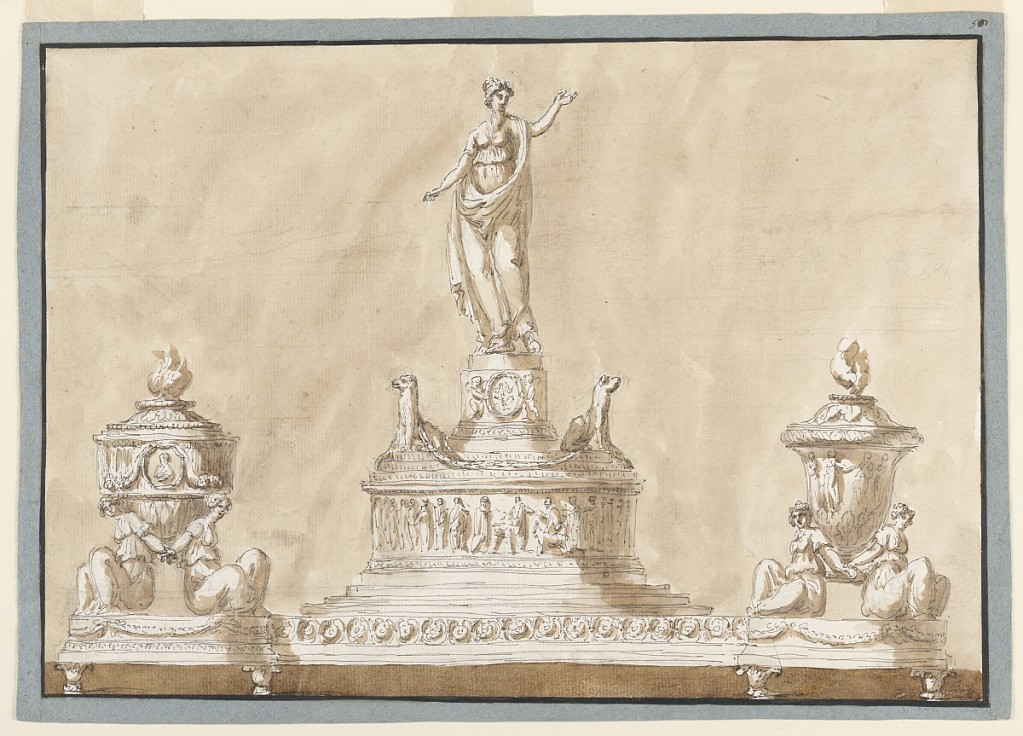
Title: Inkstand
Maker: Giuseppe Barberi, Italian, 1746–1809
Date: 1787–1793
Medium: Pen and brown ink, brush and brown wash, graphite on off-white laid paper, lined
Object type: Drawing
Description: At center, a woman stands on a columnar pedestal decorated in relief with two putti supporting a medallion of a plant. This is flanked by two seated dogs, which rest on a larger base decorated with a frieze representing an antique sacrifice. This central unit rests on an oblong base with round ends supported by calyces; upon each end are two seated women supporting flaming urns (an alternate design is suggested at each end). The left urn is decorated with a band with an octagonal medallion of a bust; cornucopias drape from the frame. The right urn in the shape of a flared sketch of the inkstand is at upper right. Bordered and mounted like 1938-88-2109.